Question: I'm trying to get a session id for a test being run on the SauceLabs cloud, but I can't seem to access it.
I've tried the following approaches:
'''
//Returns null
var sessionId = (string)((RemoteWebDriver)driver).Capabilities.GetCapability("webdriver.remote.sessionid");
//Will not compile
sessionId = ((RemoteWebDriver)driver).SessionId; //This is protected.
'''
The second approach is particularly confusing. It's a protected property, but if I can only access this from a derived class, then it's essentially useless for what I need.

Any help is appreciated.
In order for this to work, I had to create a class derived from 'RemoteWebDriver' and then define a getter method. For example:
'''
class CustomeRemoteDriver : RemoteWebDriver
{
public CustomeRemoteDriver(ICapabilities desiredCapabilities):base(desiredCapabilities)
{
}
public CustomeRemoteDriver(ICommandExecutor commandExecutor, ICapabilities desiredCapabilities):base(commandExecutor, desiredCapabilities)
{
}
public CustomeRemoteDriver(Uri remoteAddress, ICapabilities desiredCapabilities):base(remoteAddress, desiredCapabilities)
{
}
public CustomeRemoteDriver(Uri remoteAddress, ICapabilities desiredCapabilities, TimeSpan commandTimeout):base(remoteAddress, desiredCapabilities, commandTimeout)
{
}
public string GetSessionId()
{
return base.SessionId.ToString();
}
}
'''
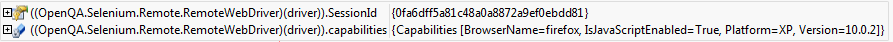
Answer: An Example of what you could do
'''
class CustomeRemoteDriver : RemoteWebDriver
{
public CustomRemoteDriver(Uri uri, DesiredCapabilities capabilities)
: base(uri, capabilities)
{
}
public SessionId getExecutionID()
{
return ((CustomRemoteDriver)Driver.Browser.driver).SessionId;
}
}
'''